Field crop: tomato
Growth stage: 2
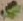
Species: solanum